Question: In the Google's Material Design specs they often shown the Floating Action Button lying over half the toolbar and have over the content.

<URL>
But I have tried a few variations and there is still a gap between the toolbar and content, caused by the button.
'''
<LinearLayout>
<include layout="@layout/toolbar" />
<include layout="@layout/fab_button" />
<ScrollView>
Content
</ScrollView>
</LinearLayout>
'''
I have also tried placing both toolbar and FAB button in a FrameLayout and it also had the gap.
The FAB button code was taken from Google's samples, and I haven't had issues with having it overlap at the bottom of over a RecyclerView.
Is there a way to achieve this look shown in the Material Design Specs.
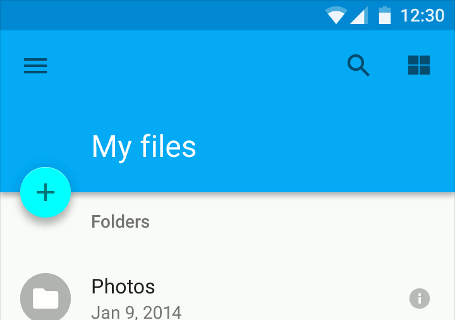
Answer: Add 'layout_anchor' property in FAB and set it to Top View.
Make 'CoordinatorLayout' as your root view, this would be best layout practice.
You can set FAB gravity using 'layout_anchorGravity' attribute in FAB.
'''
<?xml version="1.0" encoding="utf-8"?>
<android.support.design.widget.CoordinatorLayout
xmlns:android="http://schemas.android.com/apk/res/android"
xmlns:app="http://schemas.android.com/apk/res-auto"
android:layout_width="match_parent"
android:layout_height="match_parent">
<LinearLayout android:layout_width="match_parent"
android:layout_height="match_parent"
android:orientation="vertical">
<LinearLayout
android:id="@+id/viewA"
android:layout_width="match_parent"
android:layout_height="match_parent"
android:layout_weight="0.6"
android:background="@android:color/holo_blue_bright"
android:orientation="horizontal"/>
<LinearLayout
android:id="@+id/viewB"
android:layout_width="match_parent"
android:layout_height="match_parent"
android:layout_weight="0.4"
android:background="@android:color/holo_green_light"
android:orientation="horizontal"/>
</LinearLayout>
<android.support.design.widget.FloatingActionButton
android:id="@+id/fab"
android:layout_width="wrap_content"
android:layout_height="wrap_content"
android:layout_margin="16dp"
android:clickable="true"
android:src="@drawable/ic_done"
app:layout_anchor="@id/viewA"
app:layout_anchorGravity="bottom|right|end"/>
</android.support.design.widget.CoordinatorLayout>
'''
<URL>
Hope this could help you.